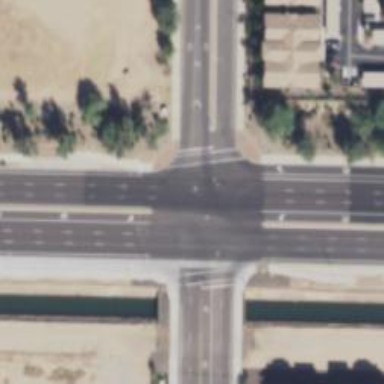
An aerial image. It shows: Solid stop line on the road marking.